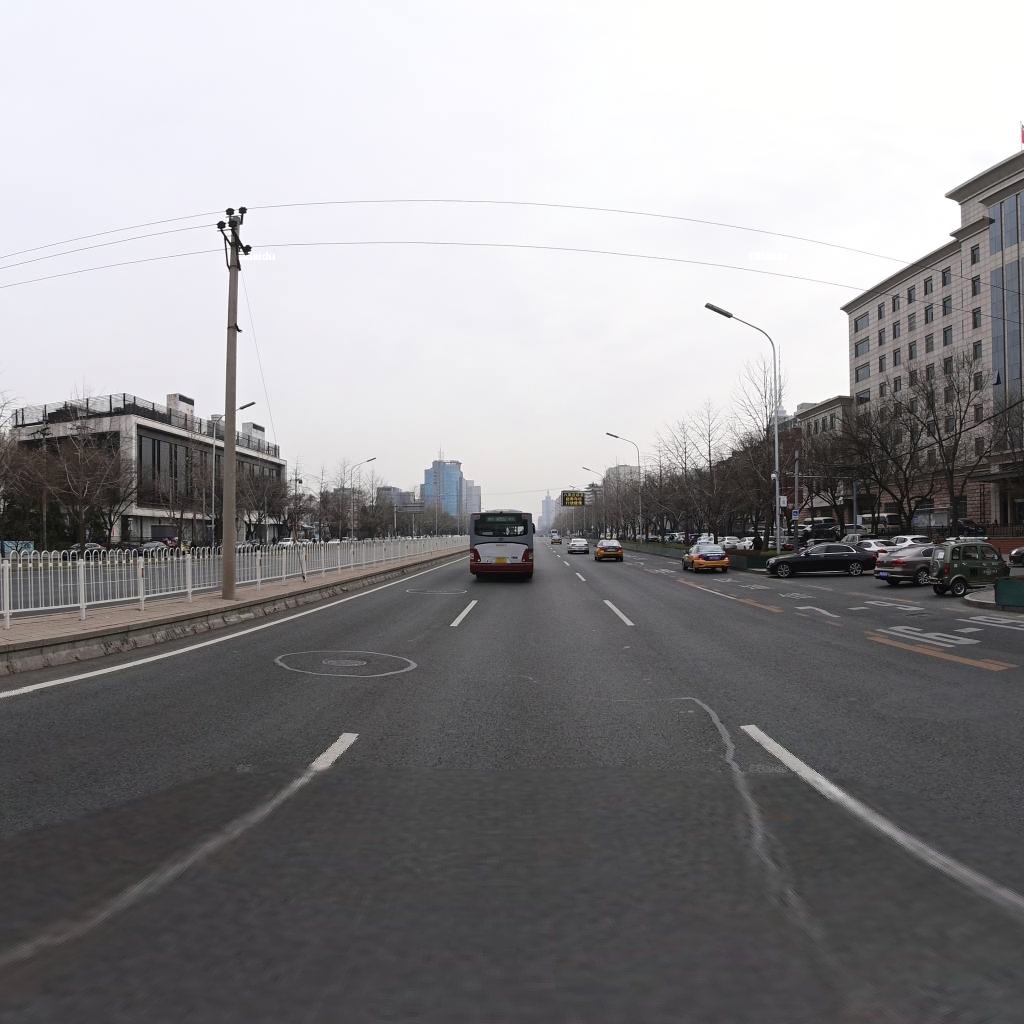
Region: Haidian
Road damage annotations: longitudinal patch, manhole cover, manhole cover